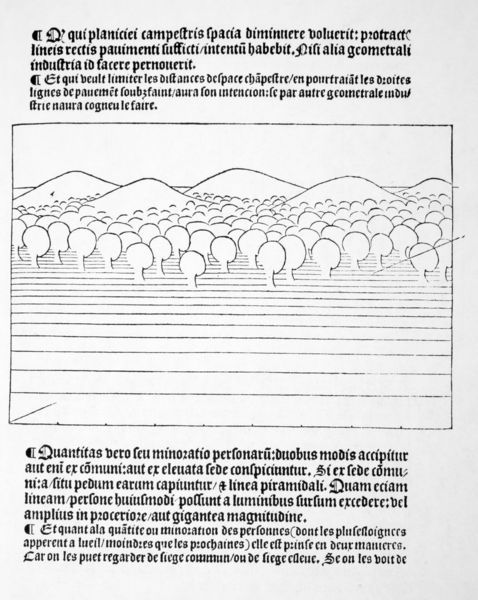
Titel: Illustration aus: "De Artificiali Perspectiva"
Künstler: Viator
Standort: New York
Institution: Pierpont Morgan Library
Schlagwörter: baum, berg, weiß, bäume, grob, landschaft, grau, hintergrund, schwarz, skizze, zeichnung, malerei, rahmen, bild, ebene, feld, ferne, horizont, hügel, blatt, renaissance, tal, wald, holzschnitt, schrift, wellen, papier, umrisse, perspektive, studie, berge, dünen, gebirge, grafik, graphik, linien, spalten, hügellandschaft, rand, französisch, baumkronen, striche, silouetten, buch, höhe, rechteck, linie, zentralperspektive, druck, schnitt, stich, seite, illustration, schwarzweiß, text, strich, beschriftung, entwurf, kunst, darstellung, schematisch, buchdruck, buchseite, reihen, büme, laubwald, laubwerk, laubbäume, obstbäume, diagonale, plantage, anpflanzung, horizontal, waagerecht, dürer, lilien, fraktur, quadrat, viereck, lettern, beschreibung, traktat, zeichung, latein, lateinisch, anleitung, messung, albrecht dürer, druckschrift, entfernung, lehrbuch, regeln, minuskel, versetzt, papie, schemazeichnung, schaubild, unterweisung, parallellen, kopfformen, schemata, übersetzung, baumformen, er, bäume#berge, buchmaleri